Question: I have one cylinder and I would like to texture it using 36 different bitmaps.
The problem that If i texture the cylinder with just one texture, I see that is stretched, like the picture here :
'''
// 90, 90, are top radius, down radius, 50 is the height, 60 segements w, 60 segments height.
reel = new CylinderGeometry(90,90,50,60,60,false,false,true);
var textureBase2:Texture2DBase = new BitmapTexture(new reelTexture().bitmapData);
matrial_Reel = new TextureMaterial(textureBase2);
matrial_Reel.bothSides = true;
reelMesh = new Mesh(reel, matrial_Reel);
reel = null;
reelMesh.mouseEnabled = true;
'''
I would like also to put different textures one down the other, but to group them into one large texture, the problem is with the co-ordinates.
I use the following code but still I get two pictures overlap each other
'''
public static const SIZE : int 1024;
public var img1 : Bitmap;
public var img2 : Bitmap;
var bmp:BitmapData=new BitmapData(SIZE,SIZE,false,0);
//Draw img1 at 0,0
bmp.draw(img1);
//Draw img2 at 512,0
bmp.draw(img2, new Matrix(1,0,0,1, SIZE/2, 0));
'''

The new problem is I textured 12 pictures (128*128), but the last pictures is overlapping the last picture. I also want to texture 36 pictures, but the max texture is 4k in away3d, how would I do that ?
Here is a new pic with new code:
'''
render = new BitmapData ( 2048 , 128 , false, 0 );
for (var j:int = 0; j < bitmaps.length; j++)
{
if ( j == 0 )
{
matrix.translate(0,0);
matrix.scale(1.1,1);
render.draw(bitmaps[0], matrix);
}
else if ( j == bitmaps.length -1 )
{
matrix.translate(128,0);
//matrix.scale(1,1);
render.draw(bitmaps[j], matrix);
}
else
{
matrix.translate(128,0);
matrix.scale(1.05,1);
render.draw(bitmaps[j], matrix);
}
}
var m_finalText:TextureMaterial = new TextureMaterial ( new BitmapTexture( render) ) ;
'''
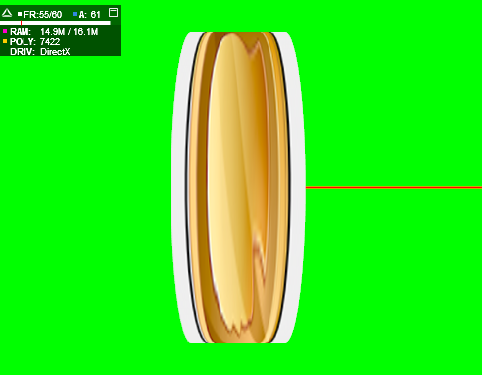
Answer: I think you should make one texture out of 36 your bitmaps, then texture that cylinder with that texture. About how to put many bitmaps into one - say, your bitmaps are 'SIZE_X' wide and 'SIZE_Y' high - use the following:
'''
const NUM_X:int=6; // how many bitmaps in a row
var bitmaps:Vector.<BitmapData>; // the bitmaps in a single array
// for easier reference and for looping
var cb:int; var cr:int; var cc:int;
var p0:Point=new Point();
var bigTexture:BitmapData=new BitmapData(NUM_X*SIZE_X,
(Math.floor((bitmaps.length-1)/NUM_X)+1)*SIZE_Y,false,0);
// use true for transparency if you want transparent texture
for (cb=0;cb<bitmaps.length;cb++) {
cr=cb/NUM_X;
cc=cb-cr*NUM_X;
p0.x=cc*SIZE_X;
p0.y=cr*SIZE_Y;
bigTexture.copyPixels(bitmaps[cb],bitmaps[cb].rect,p0);
}
'''